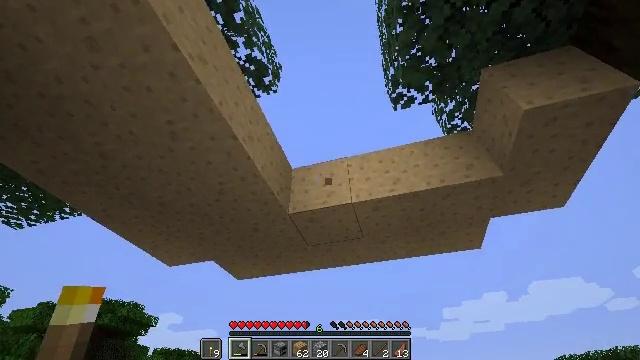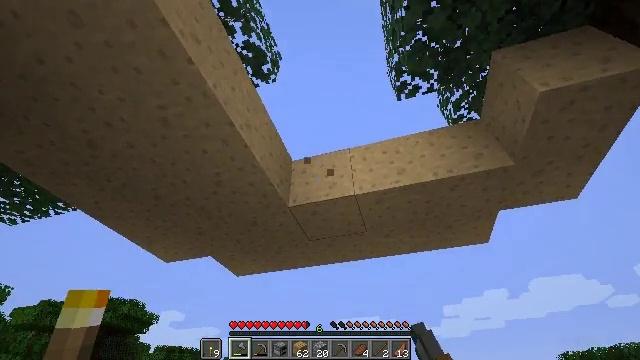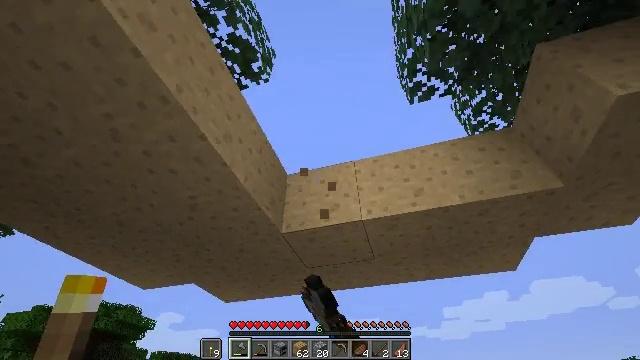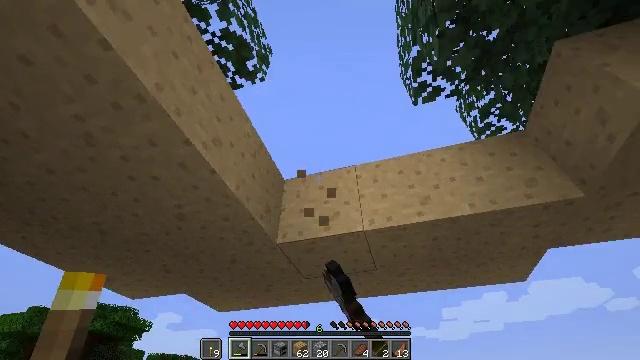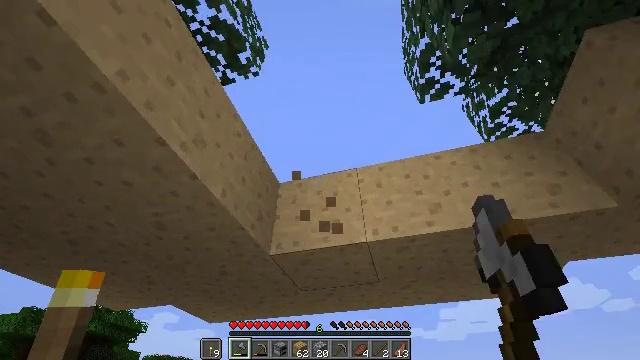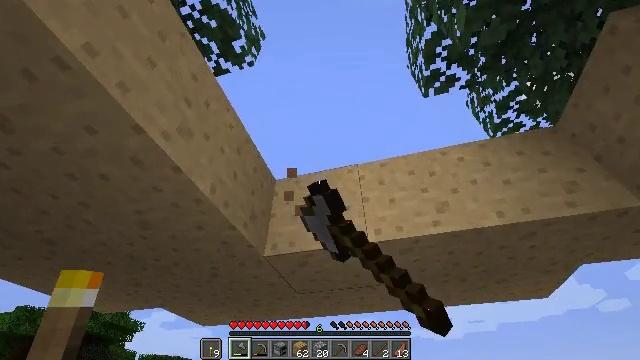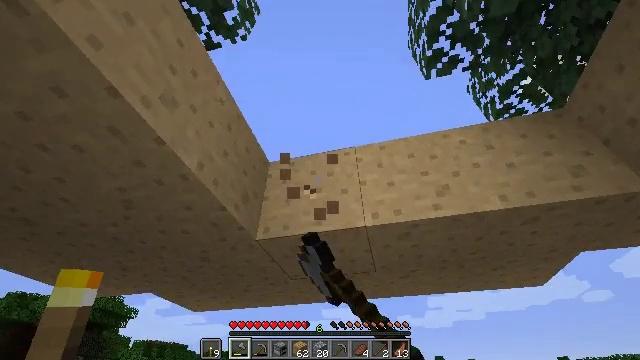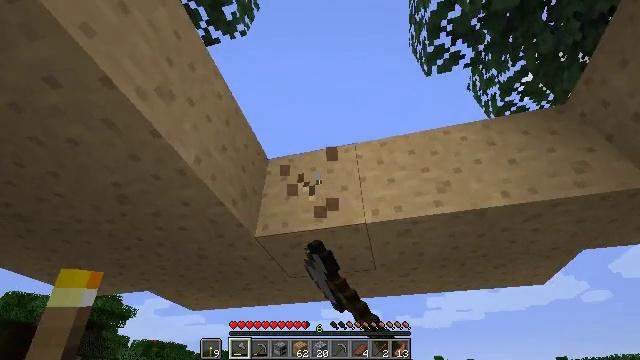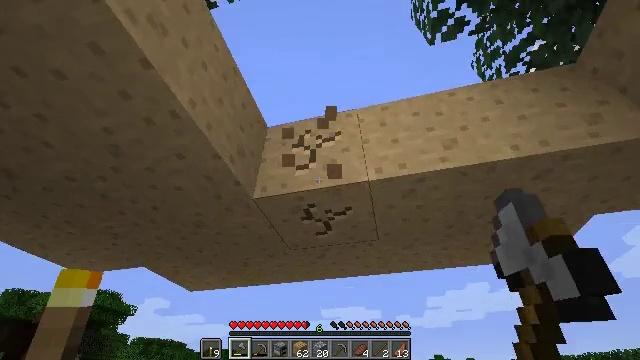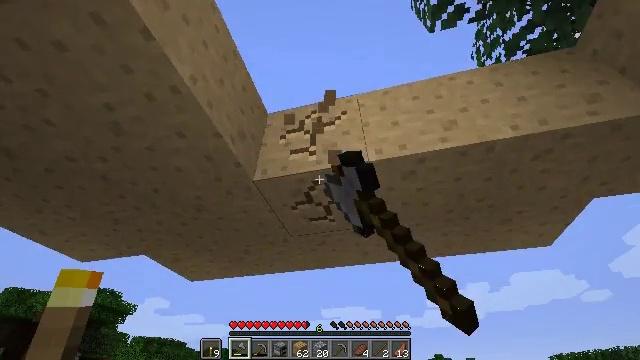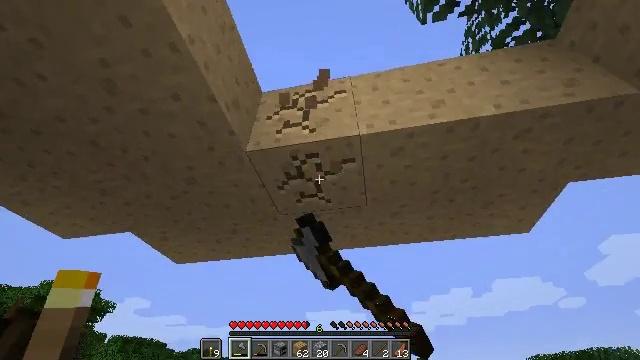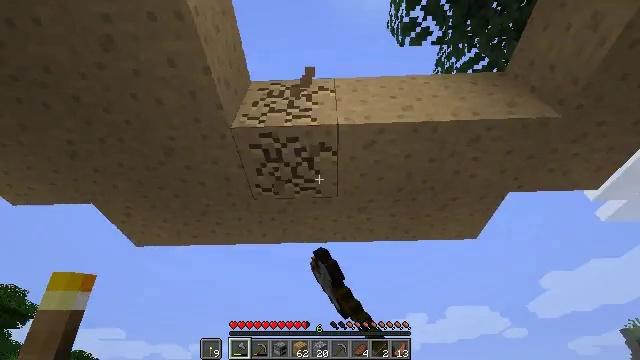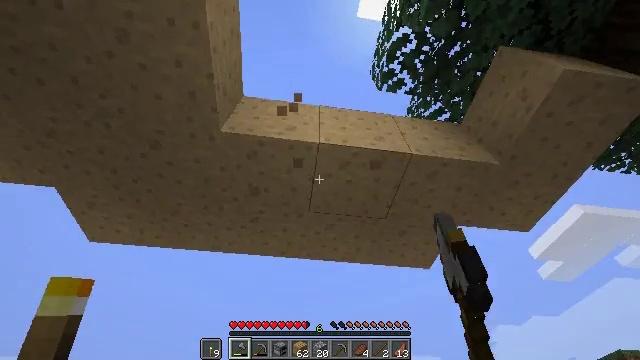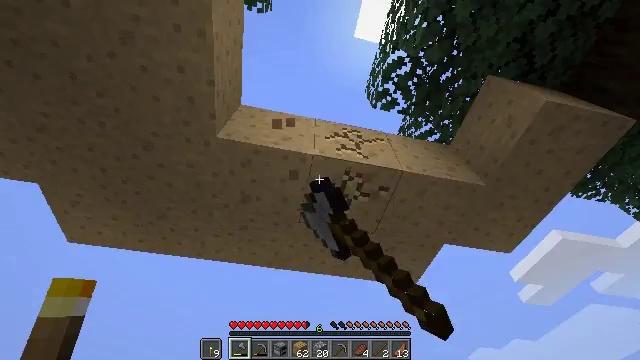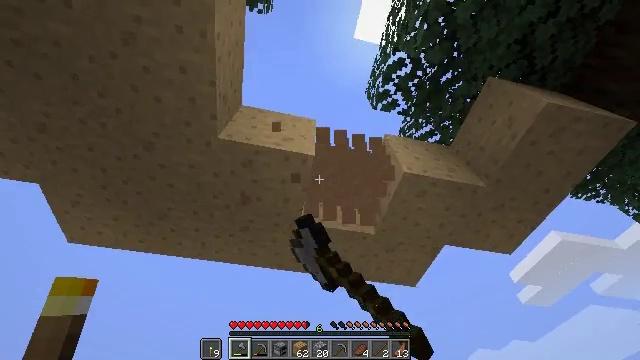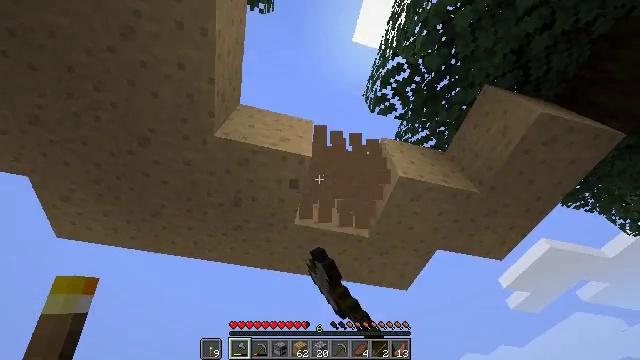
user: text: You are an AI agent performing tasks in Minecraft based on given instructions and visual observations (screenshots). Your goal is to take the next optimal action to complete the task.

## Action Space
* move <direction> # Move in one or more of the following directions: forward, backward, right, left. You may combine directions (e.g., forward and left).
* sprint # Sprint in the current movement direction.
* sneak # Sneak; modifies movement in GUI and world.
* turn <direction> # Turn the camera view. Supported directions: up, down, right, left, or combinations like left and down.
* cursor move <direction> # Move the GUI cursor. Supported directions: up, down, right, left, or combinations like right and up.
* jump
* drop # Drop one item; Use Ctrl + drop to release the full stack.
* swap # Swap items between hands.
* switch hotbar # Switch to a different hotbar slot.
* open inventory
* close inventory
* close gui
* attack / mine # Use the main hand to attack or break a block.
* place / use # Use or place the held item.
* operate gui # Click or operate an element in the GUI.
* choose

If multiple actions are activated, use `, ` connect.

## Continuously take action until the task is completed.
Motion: motion action
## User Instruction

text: Break the brown mushroom block to collect materials.
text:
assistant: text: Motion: move forward, attack / mine, jump
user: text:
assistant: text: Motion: move forward, attack / mine, jump
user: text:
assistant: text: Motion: move forward, attack / mine, jump
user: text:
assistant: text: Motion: move forward, attack / mine, jump
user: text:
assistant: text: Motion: move forward, attack / mine
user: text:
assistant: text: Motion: move forward, turn right and down, attack / mine
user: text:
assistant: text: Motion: move forward, attack / mine
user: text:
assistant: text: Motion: move forward, attack / mine
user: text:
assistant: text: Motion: move forward, attack / mine
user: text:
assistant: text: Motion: move forward, turn right, attack / mine
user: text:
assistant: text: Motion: turn right and up, attack / mine
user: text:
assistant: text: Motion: turn right and up, attack / mine
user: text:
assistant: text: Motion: turn right and up, attack / mine
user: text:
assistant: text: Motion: attack / mine
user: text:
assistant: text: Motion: turn right, attack / mine
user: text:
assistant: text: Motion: turn right, attack / mine
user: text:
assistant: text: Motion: turn right, attack / mine
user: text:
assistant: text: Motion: attack / mine
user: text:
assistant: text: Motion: turn right, attack / mine
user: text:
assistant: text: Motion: turn right, attack / mine
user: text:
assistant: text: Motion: attack / mine
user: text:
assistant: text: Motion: turn down, attack / mine
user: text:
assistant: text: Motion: turn left and down, attack / mine
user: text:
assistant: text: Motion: turn left, attack / mine
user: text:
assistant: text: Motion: turn left and up, attack / mine
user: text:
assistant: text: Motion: turn left, attack / mine
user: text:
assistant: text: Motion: attack / mine
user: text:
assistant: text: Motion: turn left and down, attack / mine
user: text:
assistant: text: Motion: attack / mine
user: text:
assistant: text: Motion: turn down, attack / mine